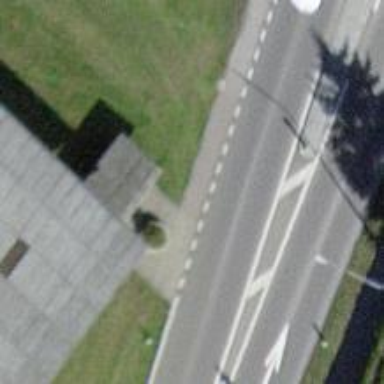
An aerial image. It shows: Bus stop with sheltered platform for public transport.